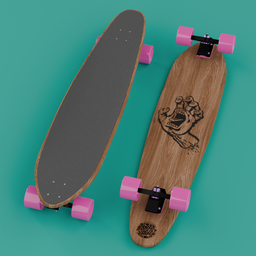
Label: mechanical